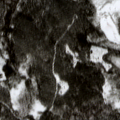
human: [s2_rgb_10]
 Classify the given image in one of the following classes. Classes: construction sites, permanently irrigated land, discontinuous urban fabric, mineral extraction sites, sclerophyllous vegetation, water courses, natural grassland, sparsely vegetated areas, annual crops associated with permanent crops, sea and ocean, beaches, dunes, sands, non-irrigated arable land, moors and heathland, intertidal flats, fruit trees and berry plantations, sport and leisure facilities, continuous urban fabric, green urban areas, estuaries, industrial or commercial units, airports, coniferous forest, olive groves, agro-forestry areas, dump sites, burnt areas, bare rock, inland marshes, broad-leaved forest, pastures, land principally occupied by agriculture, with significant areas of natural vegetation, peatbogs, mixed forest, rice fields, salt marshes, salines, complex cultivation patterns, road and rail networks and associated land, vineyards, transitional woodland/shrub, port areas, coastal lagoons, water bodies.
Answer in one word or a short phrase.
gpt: coniferous forest, transitional woodland/shrub